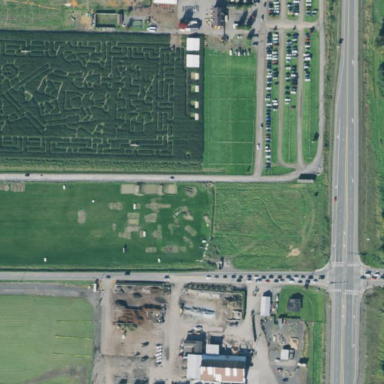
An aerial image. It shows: Maize maze attraction in farmland.